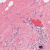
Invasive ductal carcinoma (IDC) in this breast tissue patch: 0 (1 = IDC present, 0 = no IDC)